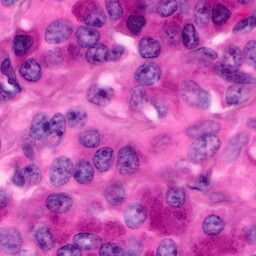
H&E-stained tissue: Pancreatic